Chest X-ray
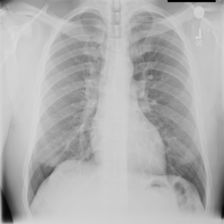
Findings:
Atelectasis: negative
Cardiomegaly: negative
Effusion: negative
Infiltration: negative
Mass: negative
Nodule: negative
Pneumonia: negative
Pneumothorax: negative
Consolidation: negative
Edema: negative
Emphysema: negative
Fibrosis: negative
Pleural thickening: negative
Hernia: negative